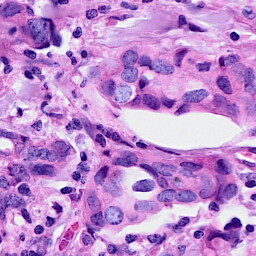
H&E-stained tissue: Breast